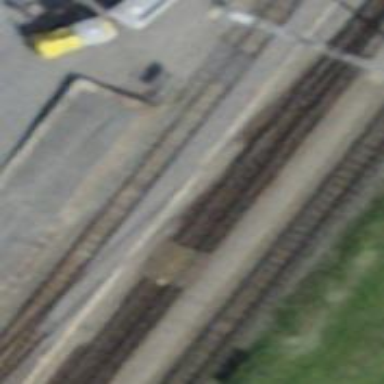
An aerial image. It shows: Narrow-gauge railway siding with contact lines for electrification.